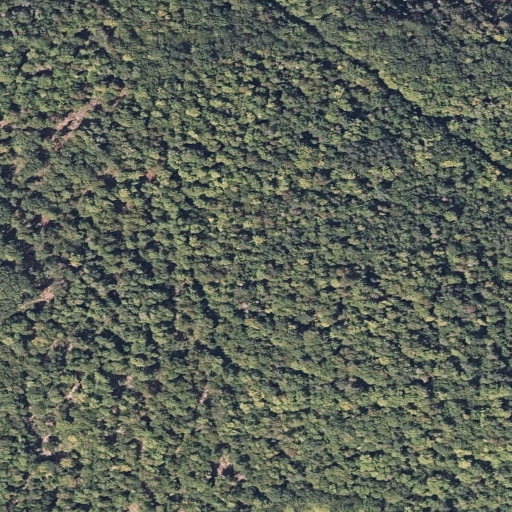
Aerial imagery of mountain in Maine named Strickland Hill containing deciduous forest, mixed forest, woody wetlands, and herbaceous wetlands